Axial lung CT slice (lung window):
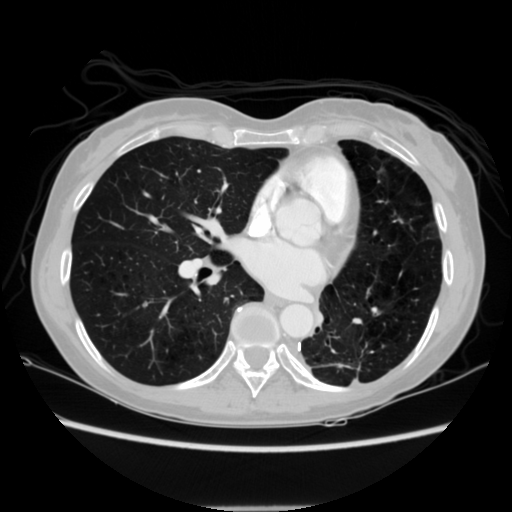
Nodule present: no